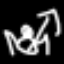
Label: frog